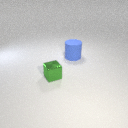
large blue rubber cylinder behind small green metal cube